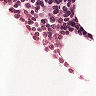
Metastatic tissue present: no